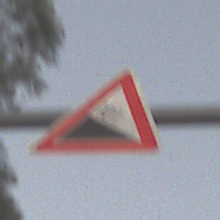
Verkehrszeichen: Gefaelle10
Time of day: SunriseSunset
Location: Outdoor (RoadRail)
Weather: PartlyCloudy
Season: NotSpecified
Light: Natural